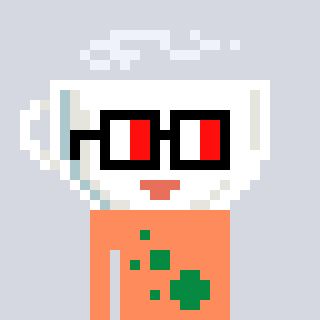
a pixel art character with square glasses with black frames and red eyes, a mug-shaped head and a peachy-colored body on a cool background